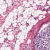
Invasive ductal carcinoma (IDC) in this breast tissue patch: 1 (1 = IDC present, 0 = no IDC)